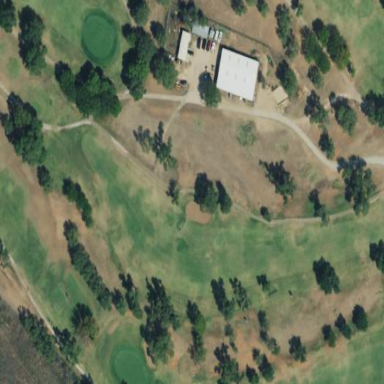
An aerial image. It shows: Golf rough area.